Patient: sex M, age 35
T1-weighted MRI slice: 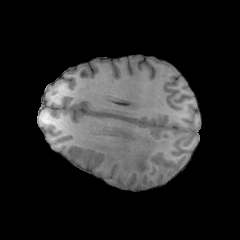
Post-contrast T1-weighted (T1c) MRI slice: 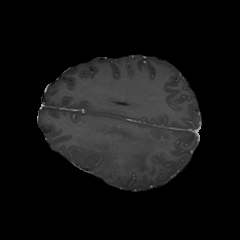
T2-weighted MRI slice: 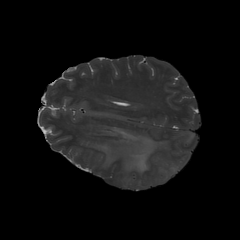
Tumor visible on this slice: yes
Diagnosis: Astrocytoma, IDH-wildtype
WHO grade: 2